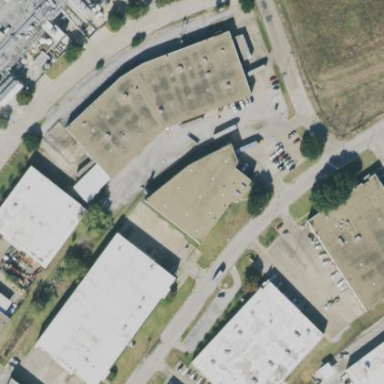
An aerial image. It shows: Warehouse building.